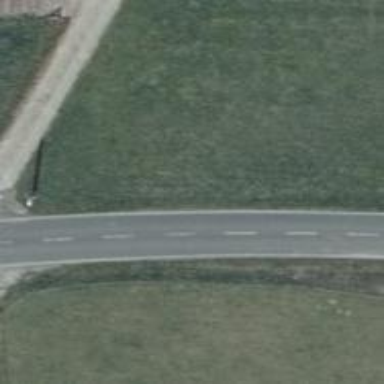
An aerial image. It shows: Secondary road with asphalt surface.